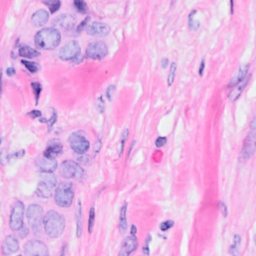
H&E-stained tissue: Breast